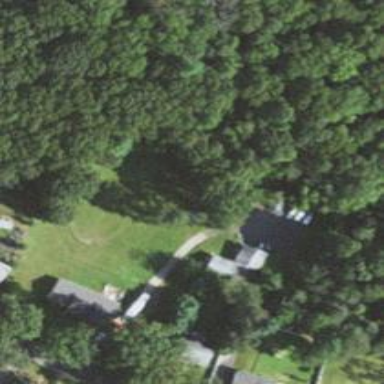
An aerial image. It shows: Driveway.